Field crop: maize
Growth stage: 2
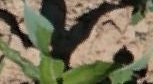
Species: maize